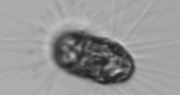
Label: Corethron_hystrix